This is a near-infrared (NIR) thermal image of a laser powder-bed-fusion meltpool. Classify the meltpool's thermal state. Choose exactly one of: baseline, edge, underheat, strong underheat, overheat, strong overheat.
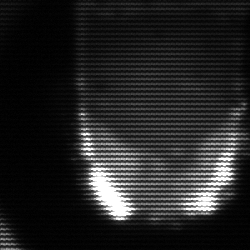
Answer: baseline